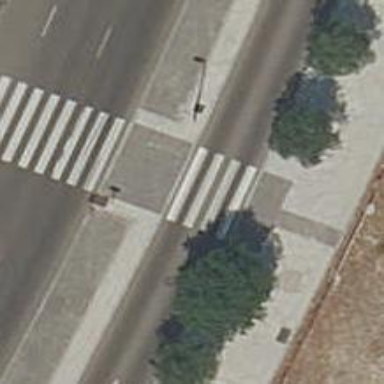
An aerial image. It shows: Uncontrolled crossing on the road.